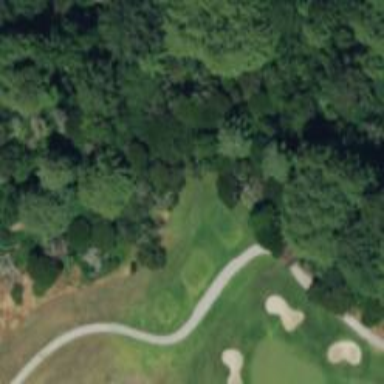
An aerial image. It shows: Golf tee.